Question: I have two DataGridViews on my Form, for both AnchorStyle is used.
After window is minimized - second grid has incorrect size.
I do not know why? I do not chnge it in code.
'''
this.dgvTable.Anchor = ((System.Windows.Forms.AnchorStyles)((((System.Windows.Forms.AnchorStyles.Top | System.Windows.Forms.AnchorStyles.Bottom)
| System.Windows.Forms.AnchorStyles.Left) | System.Windows.Forms.AnchorStyles.Right)));
// first dgv works fine
// second dgv changes its height by itself after window minimazing!
this.dgvProps.Anchor = ((System.Windows.Forms.AnchorStyles)((System.Windows.Forms.AnchorStyles.Top | System.Windows.Forms.AnchorStyles.Bottom)));
this.dgvProps.Location = new System.Drawing.Point(440, 35);
this.dgvProps.Size = new System.Drawing.Size(315, 310);
dgvProps.RowHeadersVisible = true;
dgvProps.RowHeadersWidthSizeMode = DataGridViewRowHeadersWidthSizeMode.AutoSizeToAllHeaders;
dgvProps.AutoSizeColumnsMode = DataGridViewAutoSizeColumnsMode.DisplayedCells;
dgvProps.EditMode = DataGridViewEditMode.EditOnEnter | DataGridViewEditMode.EditOnKeystroke;
'''

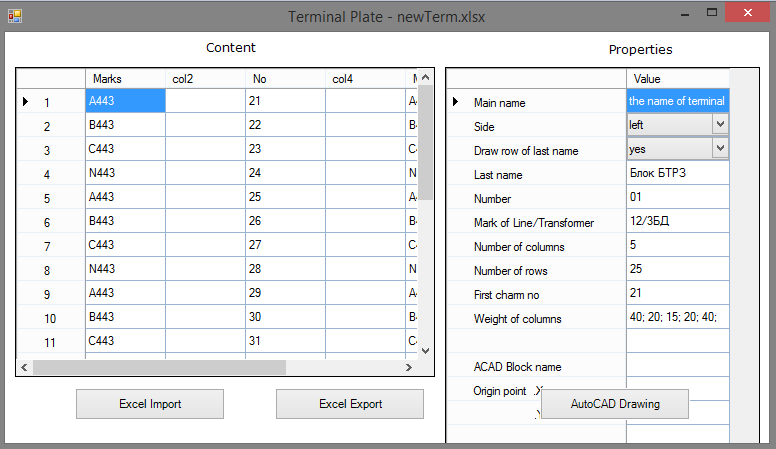
Answer: The right answer is:
'''
this.dgvProps.Anchor =
System.Windows.Forms.AnchorStyles.Top |
System.Windows.Forms.AnchorStyles.Bottom |
System.Windows.Forms.AnchorStyles.Right;
'''
+function, that moves second datagrid and third button properly
'''
protected override void OnResize (EventArgs e);
'''
And everything works fine. Magic!